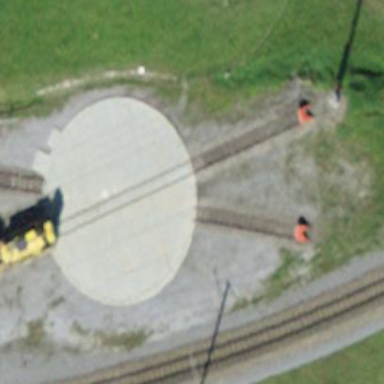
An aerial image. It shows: Yard with turntable for railway service.